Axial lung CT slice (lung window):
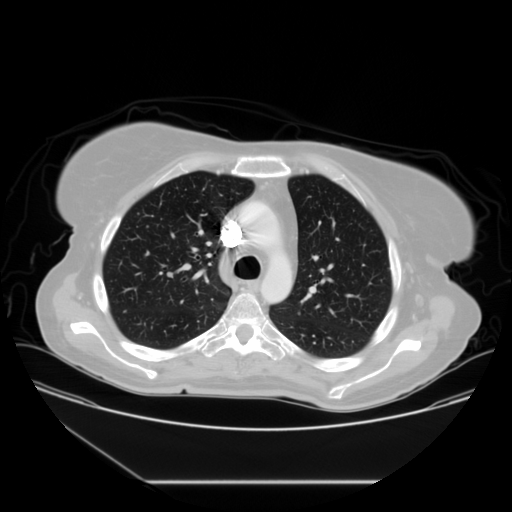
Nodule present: yes
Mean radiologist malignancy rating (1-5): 3